Question: When I use a ShapeRenderer, it always comes out pixelated. But if I draw the shape in photoshop with the same dimensions, it's very smooth and clean-looking.
My method is just as follows:
'''
package com.me.actors;
import com.badlogic.gdx.Gdx;
import com.badlogic.gdx.graphics.Color;
import com.badlogic.gdx.graphics.Texture;
import com.badlogic.gdx.graphics.g2d.Sprite;
import com.badlogic.gdx.graphics.g2d.SpriteBatch;
import com.badlogic.gdx.graphics.glutils.ShapeRenderer;
import com.badlogic.gdx.graphics.glutils.ShapeRenderer.ShapeType;
import com.badlogic.gdx.scenes.scene2d.Actor;
public class bub_actors extends Actor {
private ShapeRenderer shapes;
private Texture text;
private Sprite sprite;
public bub_actors(){
shapes = new ShapeRenderer();
text = new Texture(Gdx.files.internal("data/circle.png"));
sprite = new Sprite();
sprite.setRegion(text);
}
@Override
public void draw(SpriteBatch batch, float parentAlpha) {
batch.draw(sprite, 200, 200, 64, 64);
shapes.begin(ShapeType.FilledCircle);
shapes.filledCircle(50, 50, 32);
shapes.setColor(Color.BLACK);
shapes.end();
}
}
'''
Here's an image of the output:

Any ideas as to why this happens? Is it possible to make the ShapeRenderer look like the image (so I don't have to create a SpriteBatch of different-colored circles...).
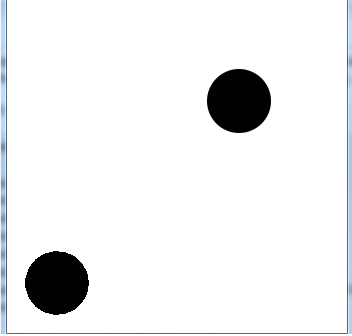
Answer: The difference is <URL> that Photoshop applies to the image it generates. If you zoom in on the edges of the two circles, you'll see the anti-aliased one has some semi-black pixels around the edge, where the 'ShapeRenderer' generated circle just shows pixels entirely on or off.

The Libgdx 'ShapeRenderer' was designed for being a quick and simple way to get debugging shapes on the screen, it does not support anti-aliasing. The easiest way to get consistent anti-aliased rendering it to use a texture. (Its also possible with an OpenGL shader.)
That said, you do not have to create different sprites just to render different colored circles. Just use a white circle with a transparent background, and then <URL>.